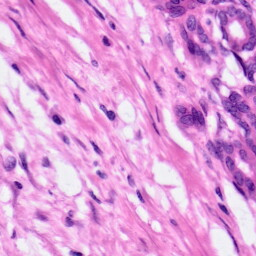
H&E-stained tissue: Pancreatic